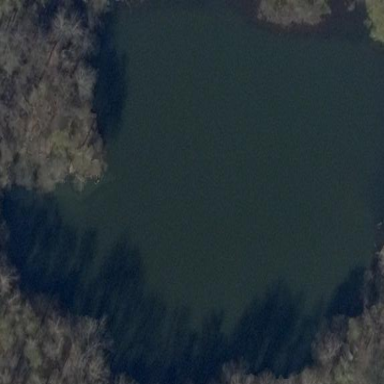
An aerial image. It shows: Pond with natural water.